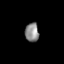
Tissue: lung
Cell type: Epithelial cells
Senescence score: 0.1793
Nuclear area (px): 257
Mean DAPI intensity: 137.782